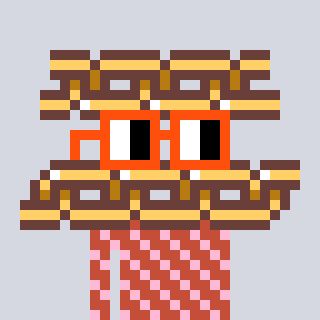
a pixel art character with square orange glasses, a chain-shaped head and a rust-colored body on a cool background